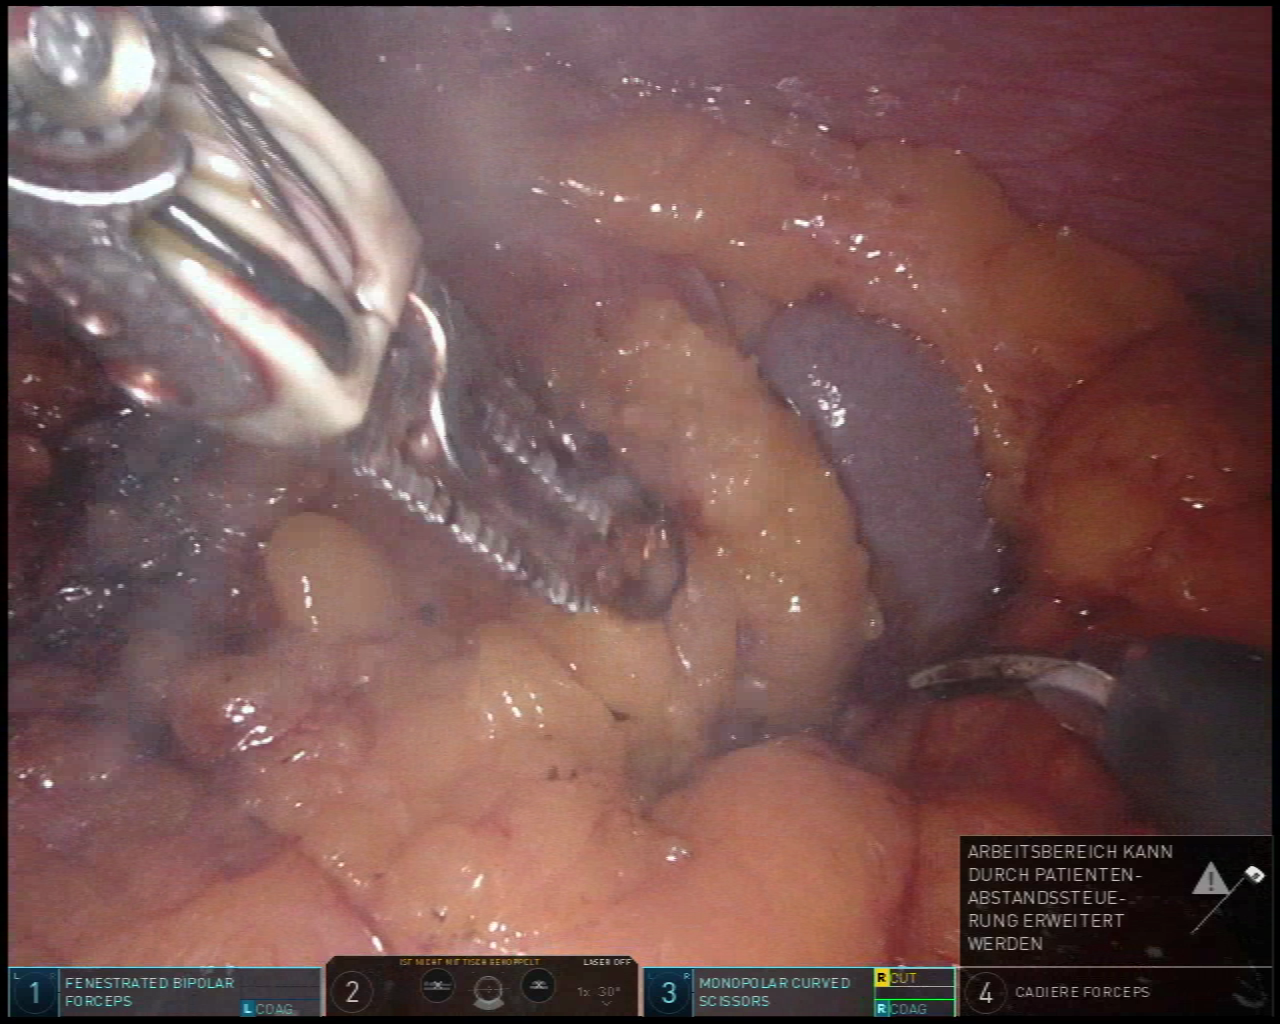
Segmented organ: spleen
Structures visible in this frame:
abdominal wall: yes
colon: no
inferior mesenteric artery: no
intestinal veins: no
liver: no
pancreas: no
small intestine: no
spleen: yes
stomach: no
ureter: no
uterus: no
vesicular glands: no